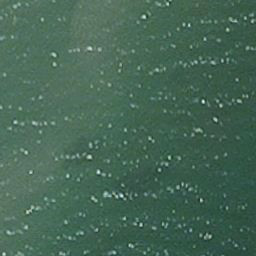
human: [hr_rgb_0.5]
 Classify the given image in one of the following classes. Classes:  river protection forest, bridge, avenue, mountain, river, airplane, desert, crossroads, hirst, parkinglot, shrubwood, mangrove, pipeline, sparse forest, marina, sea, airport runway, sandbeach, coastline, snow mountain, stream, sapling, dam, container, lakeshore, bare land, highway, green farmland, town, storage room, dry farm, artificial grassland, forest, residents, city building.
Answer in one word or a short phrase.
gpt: sea